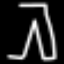
Label: pants